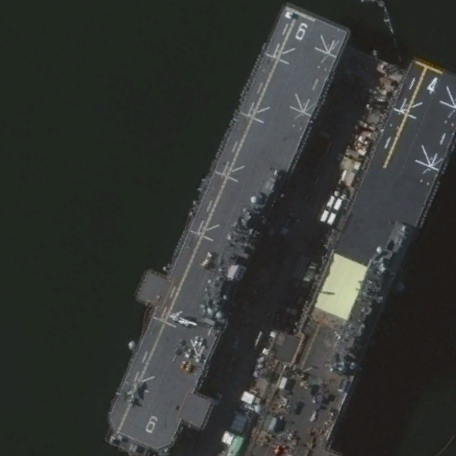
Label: assault